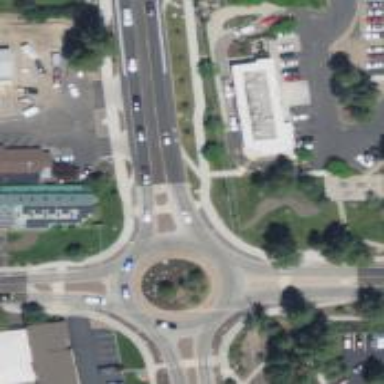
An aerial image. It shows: Secondary road around roundabout.